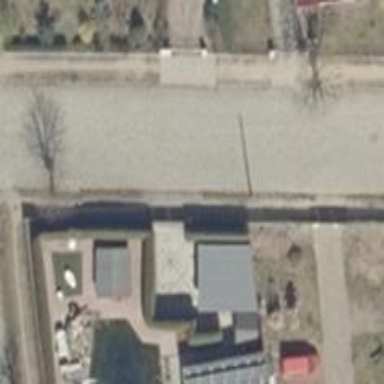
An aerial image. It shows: Driveway leading to service road.